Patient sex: M
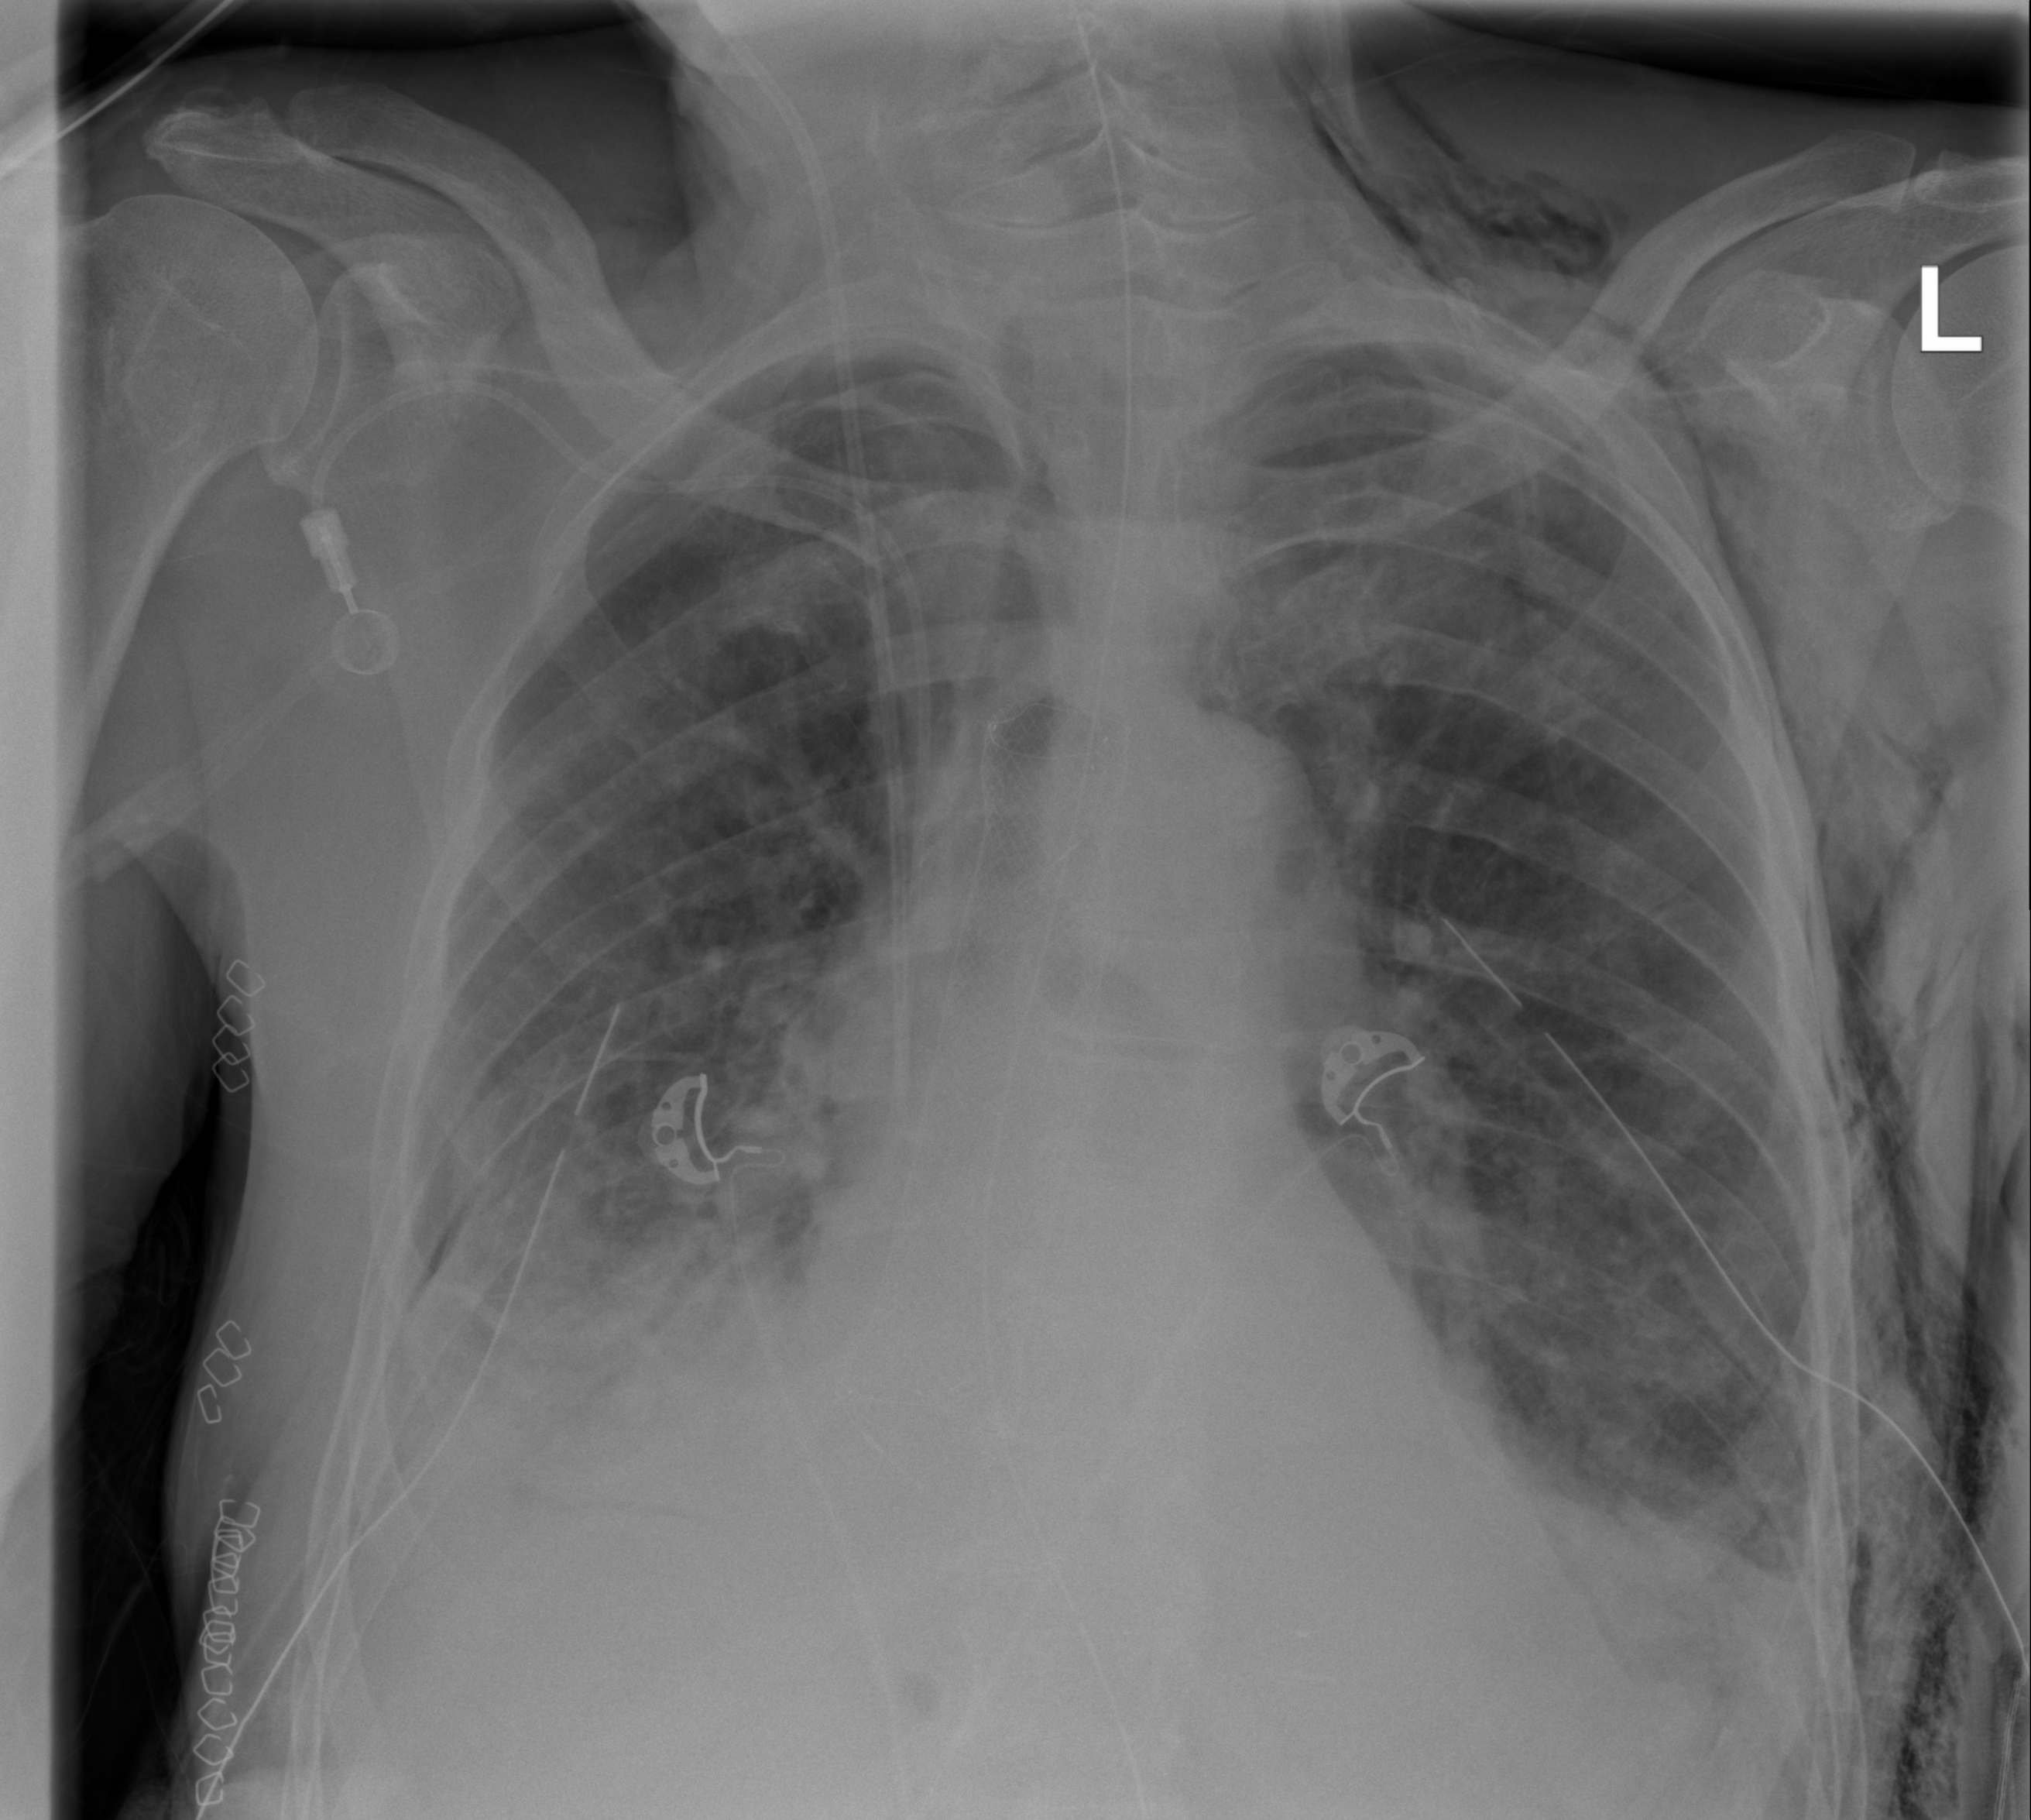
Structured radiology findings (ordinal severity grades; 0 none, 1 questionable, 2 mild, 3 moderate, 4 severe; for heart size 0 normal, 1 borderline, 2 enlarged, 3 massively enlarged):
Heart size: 1
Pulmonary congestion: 0
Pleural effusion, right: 2
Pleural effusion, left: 2
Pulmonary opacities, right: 2
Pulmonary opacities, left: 0
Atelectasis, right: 2
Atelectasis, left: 2